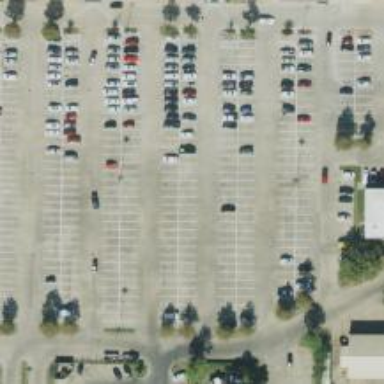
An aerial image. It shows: Parking space.